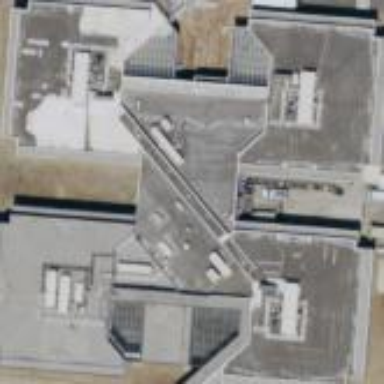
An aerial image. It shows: Prison building.